The plot is a time-scale (wavelet) decomposition of a bearing vibration signal. Determine the bearing's health state. Answer with exactly one of: normal, inner_race, outer_race, ball.
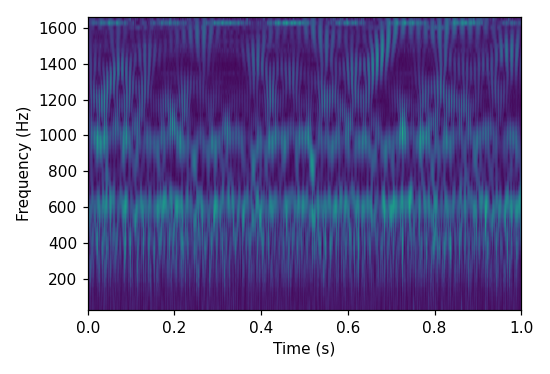
Answer: outer_race